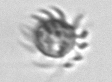
Label: Ciliophora